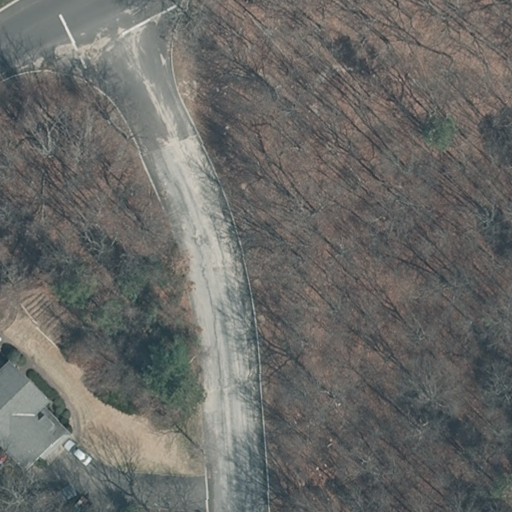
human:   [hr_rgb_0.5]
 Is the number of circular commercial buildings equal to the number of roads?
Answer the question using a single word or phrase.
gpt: no

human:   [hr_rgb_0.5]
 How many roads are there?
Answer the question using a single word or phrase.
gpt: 2

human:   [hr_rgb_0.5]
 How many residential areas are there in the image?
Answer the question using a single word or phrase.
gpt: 1

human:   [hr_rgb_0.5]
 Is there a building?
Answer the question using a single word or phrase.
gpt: yes

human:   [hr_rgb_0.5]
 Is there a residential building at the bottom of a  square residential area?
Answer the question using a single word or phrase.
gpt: no

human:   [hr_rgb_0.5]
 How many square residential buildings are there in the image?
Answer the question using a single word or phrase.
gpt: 0

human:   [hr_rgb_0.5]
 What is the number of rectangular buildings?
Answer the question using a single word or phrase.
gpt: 0

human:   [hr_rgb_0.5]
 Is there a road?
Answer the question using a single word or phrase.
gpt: yes

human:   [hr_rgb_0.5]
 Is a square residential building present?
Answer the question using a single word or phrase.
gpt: no

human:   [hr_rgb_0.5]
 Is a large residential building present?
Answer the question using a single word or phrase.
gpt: no

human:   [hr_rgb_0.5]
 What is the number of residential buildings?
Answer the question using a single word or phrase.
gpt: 1

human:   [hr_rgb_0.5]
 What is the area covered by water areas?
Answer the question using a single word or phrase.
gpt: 0m2

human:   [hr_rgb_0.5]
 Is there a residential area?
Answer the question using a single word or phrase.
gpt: yes

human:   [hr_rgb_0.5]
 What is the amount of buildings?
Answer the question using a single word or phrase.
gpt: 1

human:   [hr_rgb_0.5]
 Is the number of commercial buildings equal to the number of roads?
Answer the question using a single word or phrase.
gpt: no

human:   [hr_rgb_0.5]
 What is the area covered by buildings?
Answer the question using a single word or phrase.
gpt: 195m2

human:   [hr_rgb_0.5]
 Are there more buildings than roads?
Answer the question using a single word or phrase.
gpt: no

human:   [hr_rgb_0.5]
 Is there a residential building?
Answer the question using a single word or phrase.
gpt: yes

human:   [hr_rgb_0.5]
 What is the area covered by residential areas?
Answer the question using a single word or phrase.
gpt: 10639m2

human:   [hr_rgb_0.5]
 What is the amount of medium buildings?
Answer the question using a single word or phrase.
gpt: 1

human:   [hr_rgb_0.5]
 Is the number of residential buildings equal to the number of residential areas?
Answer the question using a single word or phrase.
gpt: yes

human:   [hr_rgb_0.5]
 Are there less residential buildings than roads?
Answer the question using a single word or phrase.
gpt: yes

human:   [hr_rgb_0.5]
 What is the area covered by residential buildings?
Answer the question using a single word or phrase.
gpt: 195m2

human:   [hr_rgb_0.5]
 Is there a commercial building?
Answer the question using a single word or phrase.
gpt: no

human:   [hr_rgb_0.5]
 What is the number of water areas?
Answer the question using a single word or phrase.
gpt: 0

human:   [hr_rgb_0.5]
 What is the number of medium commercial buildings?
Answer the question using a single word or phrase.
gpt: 0

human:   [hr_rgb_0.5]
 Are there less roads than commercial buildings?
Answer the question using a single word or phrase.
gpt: no

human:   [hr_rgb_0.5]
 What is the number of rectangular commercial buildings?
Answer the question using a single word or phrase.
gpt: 0

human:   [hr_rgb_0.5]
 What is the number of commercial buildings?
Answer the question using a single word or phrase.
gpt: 0

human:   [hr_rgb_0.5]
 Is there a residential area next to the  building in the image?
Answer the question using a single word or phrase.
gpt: yes

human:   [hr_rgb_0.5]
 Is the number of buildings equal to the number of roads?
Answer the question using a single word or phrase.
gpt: no

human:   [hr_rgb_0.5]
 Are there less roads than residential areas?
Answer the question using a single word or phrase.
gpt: no

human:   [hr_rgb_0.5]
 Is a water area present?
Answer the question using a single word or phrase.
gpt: no

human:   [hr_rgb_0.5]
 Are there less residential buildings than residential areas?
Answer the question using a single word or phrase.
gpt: no

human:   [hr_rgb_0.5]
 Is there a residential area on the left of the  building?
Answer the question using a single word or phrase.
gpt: no

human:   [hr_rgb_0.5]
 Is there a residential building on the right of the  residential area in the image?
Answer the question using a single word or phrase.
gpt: yes

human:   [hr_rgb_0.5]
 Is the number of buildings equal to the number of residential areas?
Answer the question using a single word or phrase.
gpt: yes

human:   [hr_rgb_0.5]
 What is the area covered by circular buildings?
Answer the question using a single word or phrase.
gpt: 0m2

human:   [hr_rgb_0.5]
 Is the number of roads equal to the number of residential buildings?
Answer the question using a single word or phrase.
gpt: no

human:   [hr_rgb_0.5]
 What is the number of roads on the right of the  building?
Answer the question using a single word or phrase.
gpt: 2

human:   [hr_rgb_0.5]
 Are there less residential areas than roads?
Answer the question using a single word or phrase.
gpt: yes

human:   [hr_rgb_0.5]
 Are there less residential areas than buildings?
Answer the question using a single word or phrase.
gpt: no

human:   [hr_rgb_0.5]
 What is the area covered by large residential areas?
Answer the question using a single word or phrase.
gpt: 10639m2

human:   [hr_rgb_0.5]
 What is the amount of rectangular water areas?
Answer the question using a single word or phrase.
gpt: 0

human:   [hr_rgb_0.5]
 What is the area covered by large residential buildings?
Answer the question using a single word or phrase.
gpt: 0m2

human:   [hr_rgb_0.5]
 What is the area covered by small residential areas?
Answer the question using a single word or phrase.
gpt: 0m2

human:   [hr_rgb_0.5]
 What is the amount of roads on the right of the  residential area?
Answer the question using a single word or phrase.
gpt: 2

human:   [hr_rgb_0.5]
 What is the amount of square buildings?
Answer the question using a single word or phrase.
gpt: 0

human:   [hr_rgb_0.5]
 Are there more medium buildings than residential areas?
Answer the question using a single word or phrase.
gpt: no

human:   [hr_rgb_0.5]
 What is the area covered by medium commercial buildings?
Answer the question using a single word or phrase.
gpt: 0m2

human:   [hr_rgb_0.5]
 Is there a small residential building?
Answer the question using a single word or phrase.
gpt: no

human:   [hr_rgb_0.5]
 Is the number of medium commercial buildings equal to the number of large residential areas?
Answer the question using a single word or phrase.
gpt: no

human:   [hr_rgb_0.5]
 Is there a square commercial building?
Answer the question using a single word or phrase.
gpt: no

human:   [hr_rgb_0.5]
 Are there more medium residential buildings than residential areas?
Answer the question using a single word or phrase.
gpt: no

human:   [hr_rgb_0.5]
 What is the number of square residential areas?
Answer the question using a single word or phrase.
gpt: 0

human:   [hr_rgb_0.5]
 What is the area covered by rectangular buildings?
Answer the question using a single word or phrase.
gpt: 0m2

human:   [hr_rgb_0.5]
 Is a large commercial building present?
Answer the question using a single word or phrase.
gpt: no

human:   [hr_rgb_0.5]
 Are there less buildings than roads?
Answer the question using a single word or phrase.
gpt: yes

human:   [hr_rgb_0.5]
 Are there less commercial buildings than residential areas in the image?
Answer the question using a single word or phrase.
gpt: yes

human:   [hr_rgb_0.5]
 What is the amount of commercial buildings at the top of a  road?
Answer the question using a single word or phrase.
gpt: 0

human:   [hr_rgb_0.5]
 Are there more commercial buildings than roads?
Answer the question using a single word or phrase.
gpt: no

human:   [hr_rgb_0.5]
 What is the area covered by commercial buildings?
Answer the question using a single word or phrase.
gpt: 0m2

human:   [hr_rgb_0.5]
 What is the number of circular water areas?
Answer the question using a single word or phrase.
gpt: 0

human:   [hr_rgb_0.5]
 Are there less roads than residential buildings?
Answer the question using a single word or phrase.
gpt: no